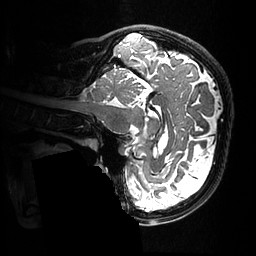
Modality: T2w
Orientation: sagittal
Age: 38
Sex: female
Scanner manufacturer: ge
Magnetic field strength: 3 T
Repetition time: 3.202 s
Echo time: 0.05953 s